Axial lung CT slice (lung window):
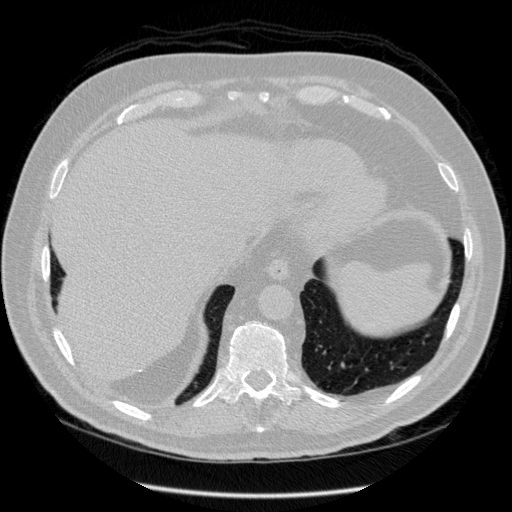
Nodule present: no